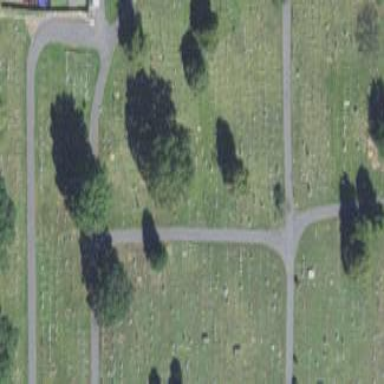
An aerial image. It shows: Cemetery.